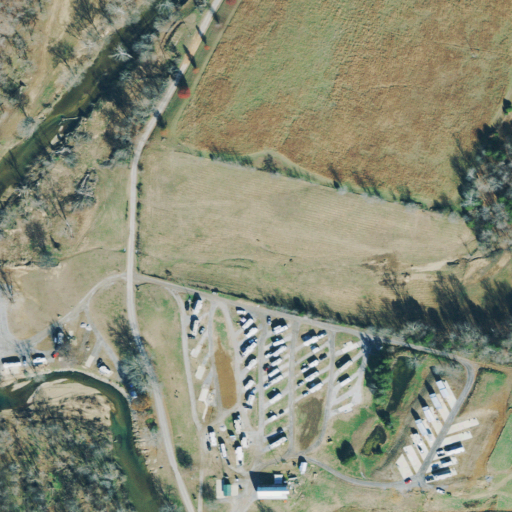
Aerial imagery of valley in Tennessee named Wrenn Hollow containing pasture, mixed forest, deciduous forest, open development, low intensity development, grassland, and woody wetlands